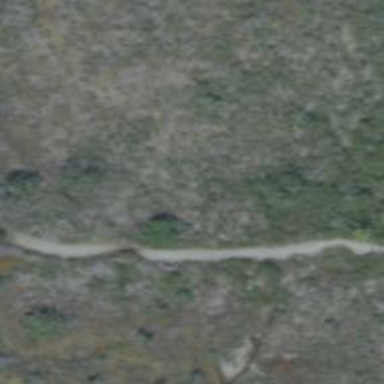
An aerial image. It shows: Track with grade 3 tracktype.